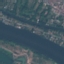
Land use / land cover class: River